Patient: sex F, age 71
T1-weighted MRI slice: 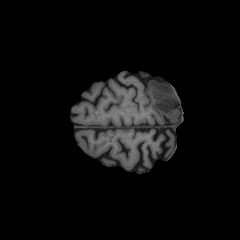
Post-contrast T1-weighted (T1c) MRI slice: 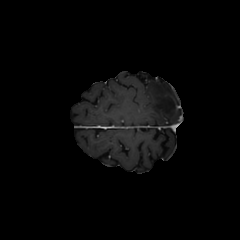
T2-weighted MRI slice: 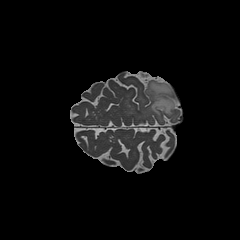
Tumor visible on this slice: yes
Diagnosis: Astrocytoma, IDH-mutant
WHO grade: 2